Question: Im having trouble lining up my elements correctly. What i want is to lign up my form elements the same way as I've lined up the elements above. The top "list" is a definitionlist (dl) and its children. I don't want to use dl for aligning my form elements as it's not semantically correct, and we might have people using screenreaders using the application. I've tried to use unordered lists, but I didnt figure out how to style them properly to get the desired result.

(Tilgangstype and Fagomrade also contains select lists, ive just hid them and forgot to show them for the screenshot, same formating problem though)
This is the code I've been using for the top elements:
'''
.styled-form label, .def-list dl dt {
background:#5D6DA7;
color:#fff;
float:left;
font-weight:bold;
margin-right:10px;
padding:5px;
width:130px;
}
.styled-form input, .styled-form select, .def-list dl dd {
margin:2px 0;
padding:5px 0;
}
'''
I also want the line's to break after the "block" of label and input/select.
Heres the code for the form
'''
<!-- Pick hospital, roles and professions -->
<label for="Hospitals">Arbeidssted:</label>
<select id="Hospitals" name="Hospitals">
</select><br/>
<label for="HospitalRoles">Tilgangstype (rolle):</label>
<select id="HospitalRoles" >
</select><br/>
<label for="HospitalProfessions">Fagomrade:</label>
<select id="HospitalProfessions" >
</select><br/>
<!-- Start-End date -->
<label for="FromDate">Startdato:</label>
<input type="text" class="date" name="FromDate" id="FromDate" /><br/>
<label for="ToDate">Sluttdato:</label>
<input type="text" class="date" name="ToDate" id="ToDate" /> (Fylles ut ved tidsbegrenset tilgang)<br/>
'''
(sorry for the '<br/>' tags)
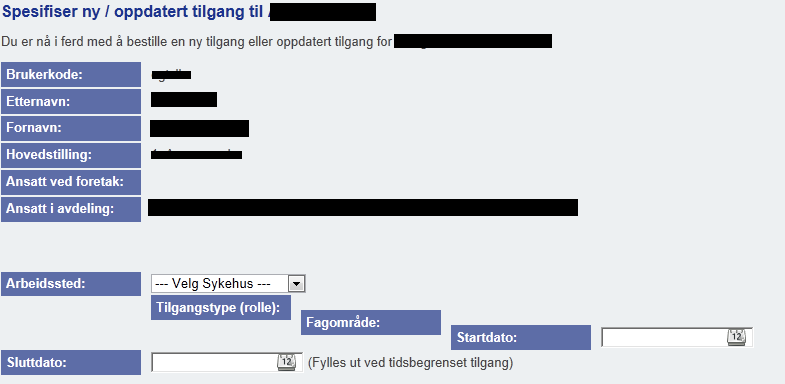
Answer: Wrap your label+input combinations in an extra each, so it looks like this:
'''
<div>
<label for="Hospitals">Arbeidssted:</label>
<select id="Hospitals" name="Hospitals">
</select>
<div>
'''
and then clear each div inside the form:
'''
form.theFormClass div{clear:both;}
'''
The clue of when to use a wrapping div is where you find yourself saying "a 'block' of elements", just as you did :-)